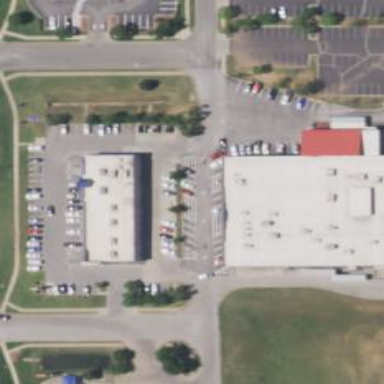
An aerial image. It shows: Fitness center building.